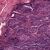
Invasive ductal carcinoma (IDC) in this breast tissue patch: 1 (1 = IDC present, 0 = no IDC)